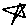
Label: star